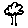
Label: tree